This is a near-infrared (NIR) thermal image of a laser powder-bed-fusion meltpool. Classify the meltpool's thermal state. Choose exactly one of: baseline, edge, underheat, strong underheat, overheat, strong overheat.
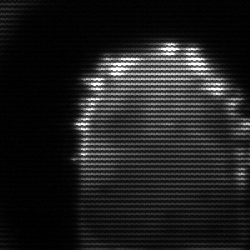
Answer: baseline